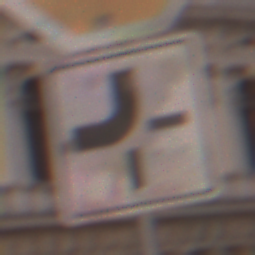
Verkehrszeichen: VerlaufVorfahrtsstrasse2
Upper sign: Stop
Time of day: SunriseSunset
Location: Outdoor (Urban)
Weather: Clear
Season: NotSpecified
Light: Natural